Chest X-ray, PA view. Patient: 58 years old, sex F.
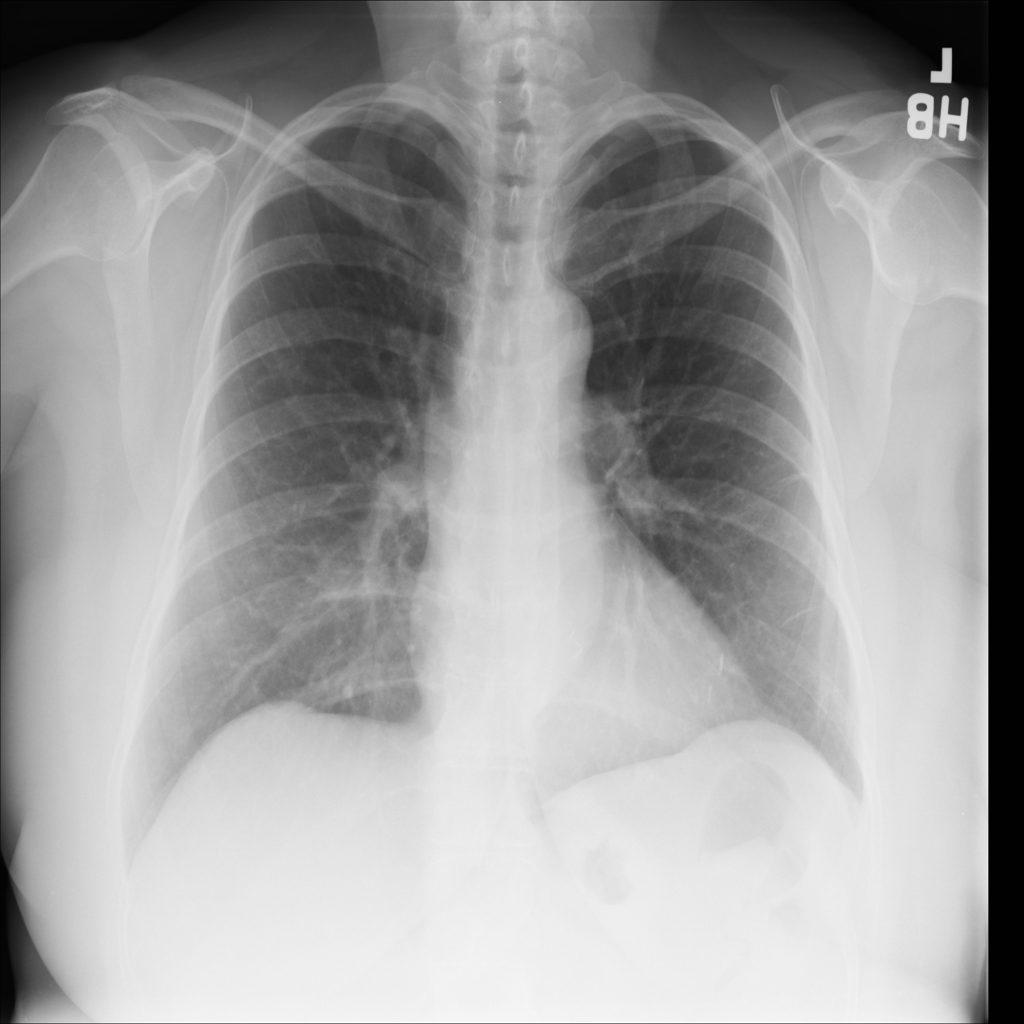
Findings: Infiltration